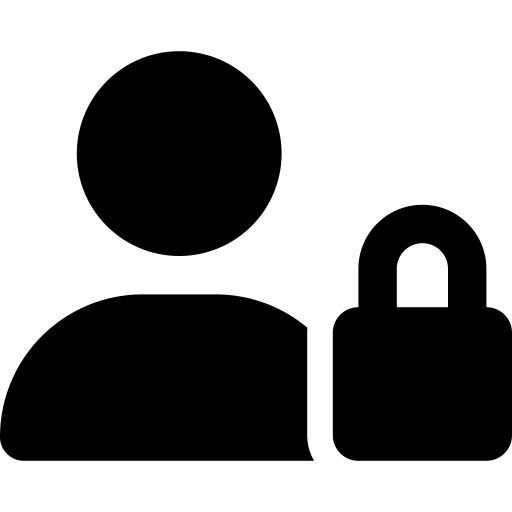
Tags: icon, FontAwesome, fa-icon, solid, user, lock